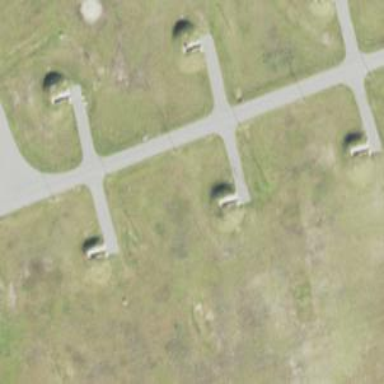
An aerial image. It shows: Military bunker.